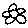
Label: flower